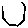
Label: hexagon